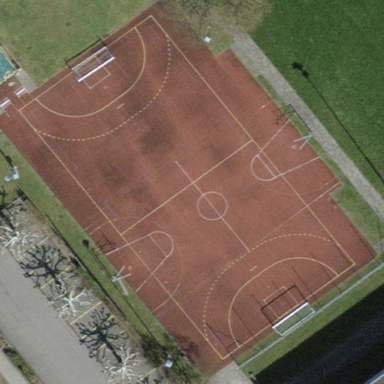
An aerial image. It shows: Tartan pitch used for leisure activities.